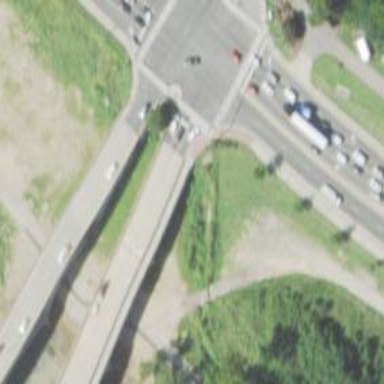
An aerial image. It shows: Primary highway with bridge.